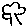
Label: tree